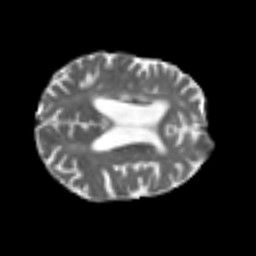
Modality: T2w
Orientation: axial
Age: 77
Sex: male
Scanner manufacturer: siemens
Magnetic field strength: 3 T
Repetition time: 4.999 s
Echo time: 0.07946 s